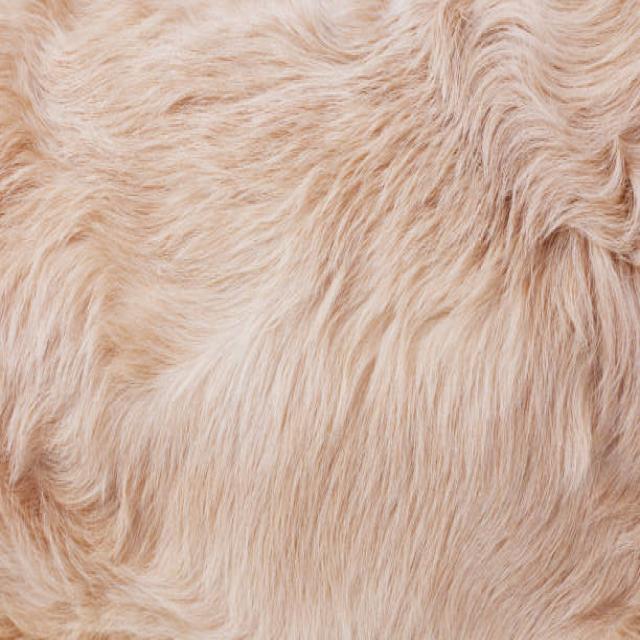
Healthy canine skin — no visible lesions, inflammation, or abnormalities. The skin and coat appear normal.